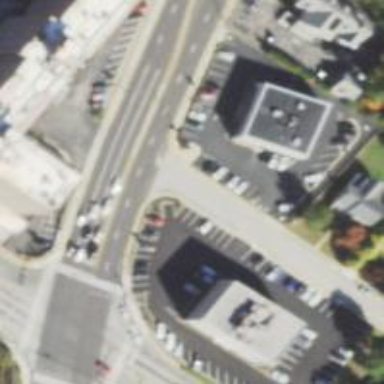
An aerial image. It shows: Unmarked road crossing.